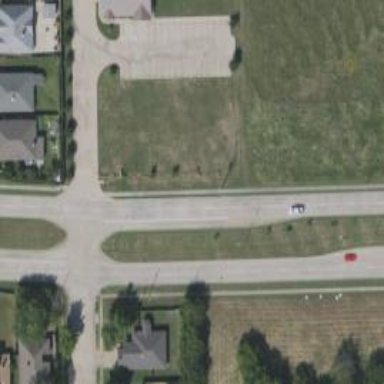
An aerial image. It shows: Secondary road.